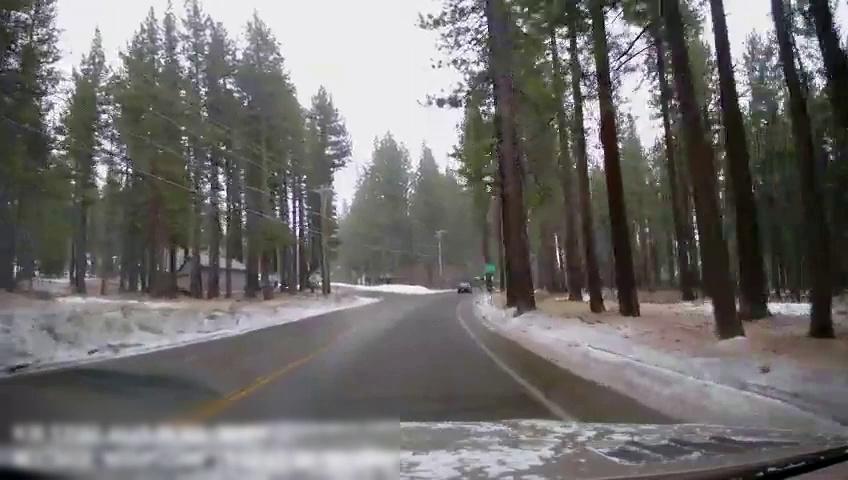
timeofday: Day
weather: Snowy
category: Drivable Space
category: Vehicles | SUV
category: Lanes | Current Lane
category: Lanes | Current Lane